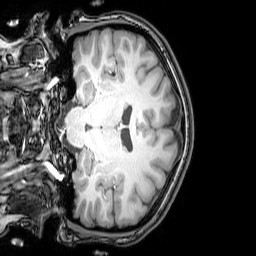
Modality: T1w
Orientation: coronal
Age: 21
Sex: female
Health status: healthy
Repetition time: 0.081 s
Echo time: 0.037 s